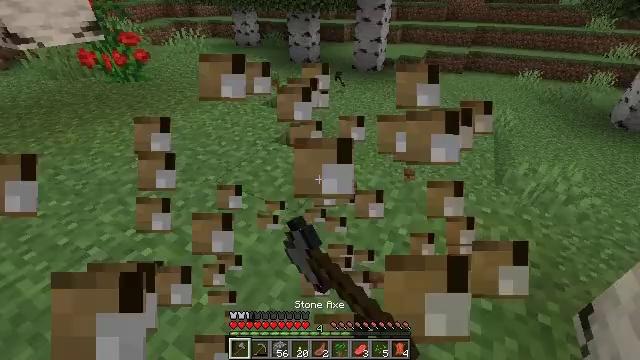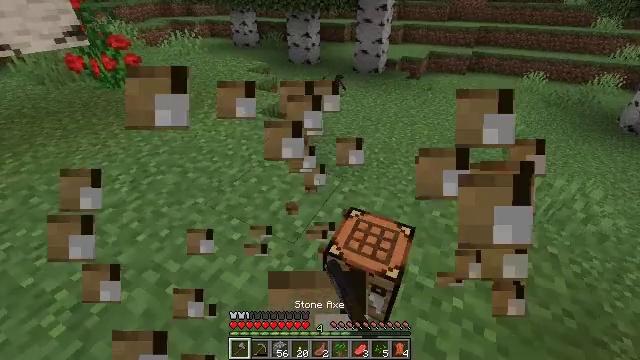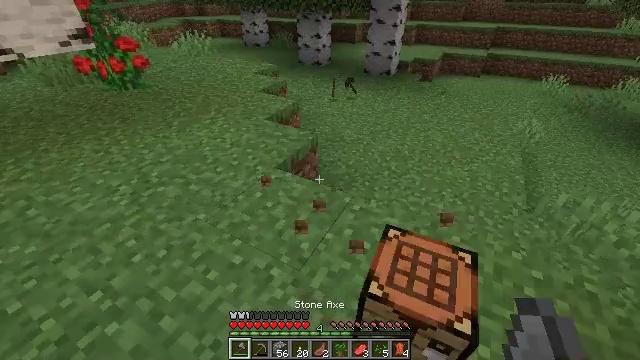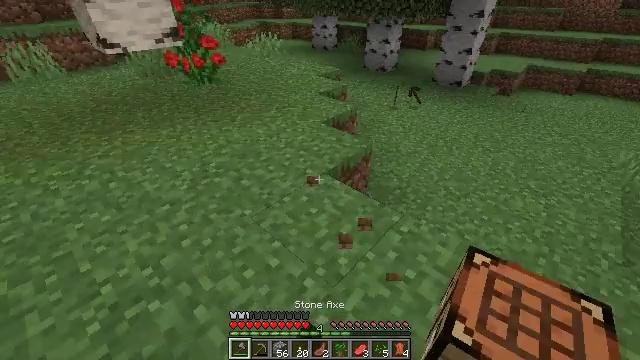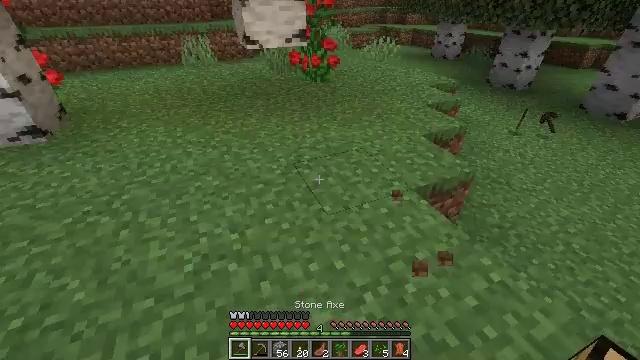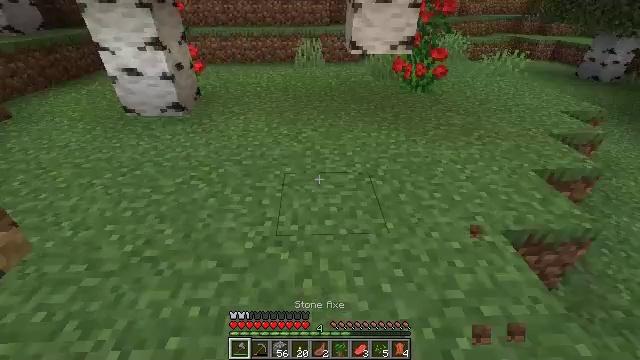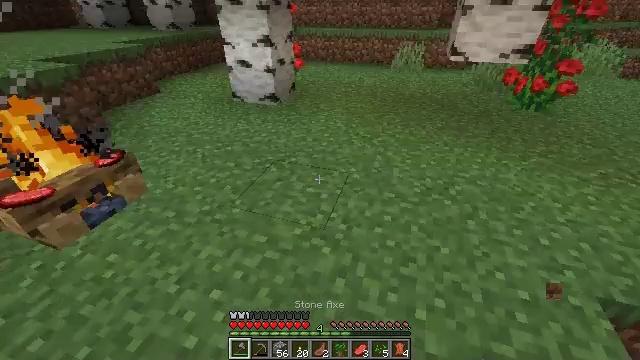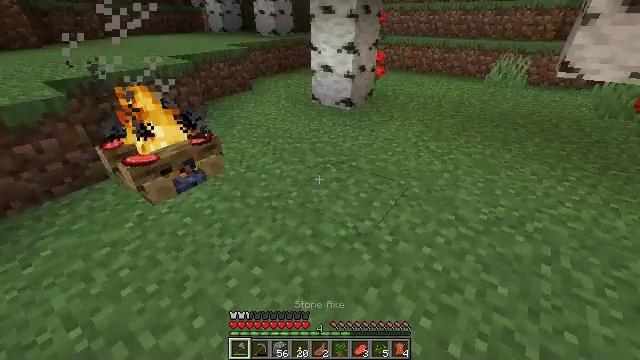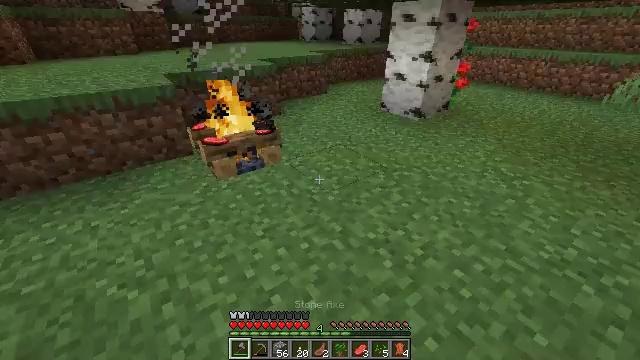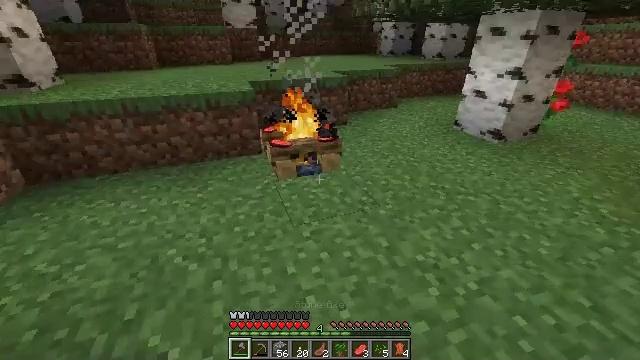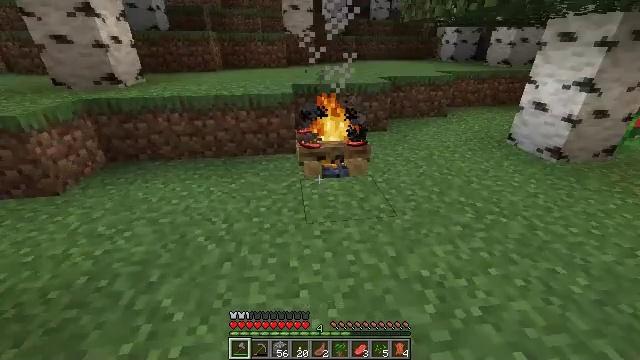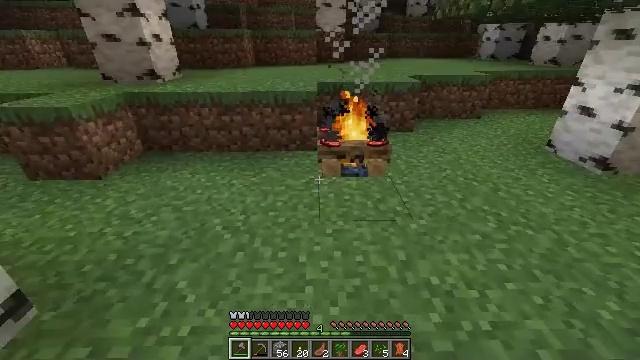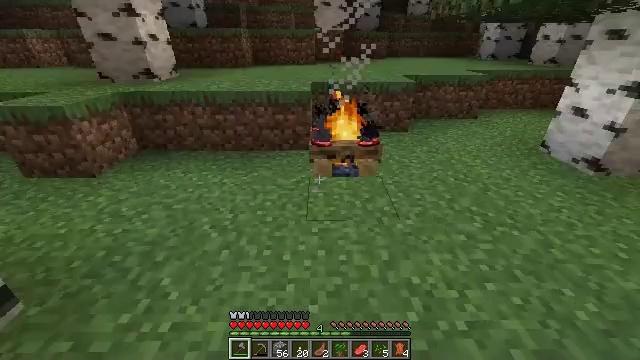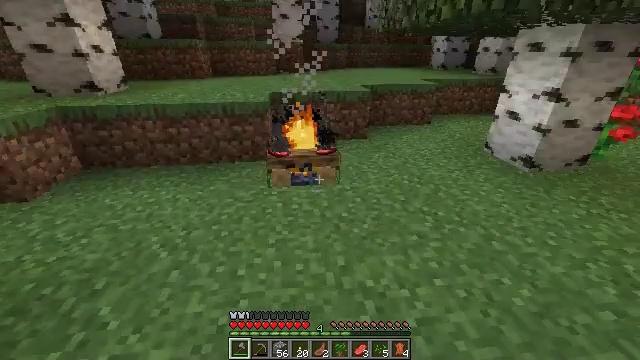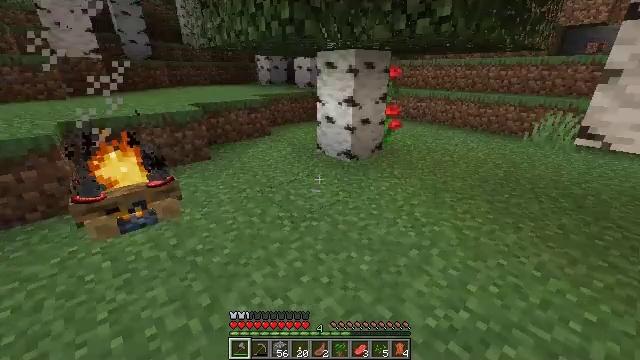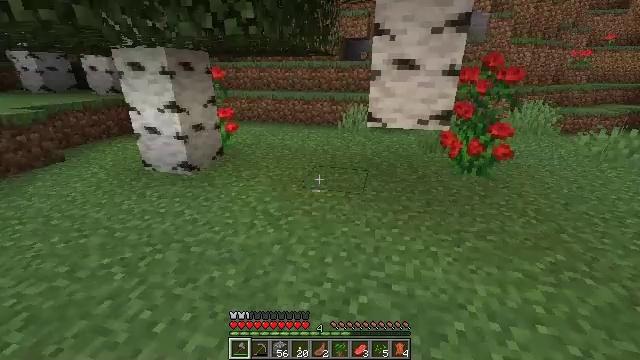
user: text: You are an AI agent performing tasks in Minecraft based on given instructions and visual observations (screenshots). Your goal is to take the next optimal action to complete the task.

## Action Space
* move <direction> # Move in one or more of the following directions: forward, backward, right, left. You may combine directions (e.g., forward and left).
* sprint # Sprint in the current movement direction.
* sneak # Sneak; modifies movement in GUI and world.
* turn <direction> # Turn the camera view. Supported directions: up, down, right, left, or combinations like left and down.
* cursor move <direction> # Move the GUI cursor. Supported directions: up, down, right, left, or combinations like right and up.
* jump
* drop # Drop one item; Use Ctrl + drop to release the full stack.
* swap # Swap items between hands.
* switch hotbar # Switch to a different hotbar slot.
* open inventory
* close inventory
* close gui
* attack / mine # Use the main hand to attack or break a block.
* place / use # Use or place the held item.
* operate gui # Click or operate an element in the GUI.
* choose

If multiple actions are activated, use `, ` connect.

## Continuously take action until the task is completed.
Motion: motion action
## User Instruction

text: Disassemble the campfire for reuse.
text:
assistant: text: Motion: move forward, attack / mine
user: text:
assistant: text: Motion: move forward, turn left, attack / mine
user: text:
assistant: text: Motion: turn left
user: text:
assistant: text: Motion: move right, turn left
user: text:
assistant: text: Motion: move right, turn left
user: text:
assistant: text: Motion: move right, turn left
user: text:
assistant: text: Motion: move right, turn left and up
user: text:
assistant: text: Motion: move right, turn left and up
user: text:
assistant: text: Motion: move right, turn left and up
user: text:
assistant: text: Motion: move right, turn left and up
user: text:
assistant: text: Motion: move right, turn left
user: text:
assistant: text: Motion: move right
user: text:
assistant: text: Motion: turn right and up
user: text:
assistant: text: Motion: turn right and up
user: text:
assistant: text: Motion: move forward, turn right
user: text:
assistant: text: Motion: move forward, turn right
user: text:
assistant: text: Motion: move forward
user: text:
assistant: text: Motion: move forward, turn right and down
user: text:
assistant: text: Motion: move forward, turn right and down
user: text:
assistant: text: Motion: move forward, turn right and down
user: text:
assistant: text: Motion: move forward, turn right and down
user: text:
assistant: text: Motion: no_op
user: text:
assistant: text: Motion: no_op
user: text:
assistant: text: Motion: no_op
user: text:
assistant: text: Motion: no_op
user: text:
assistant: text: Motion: no_op
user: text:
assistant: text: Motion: no_op
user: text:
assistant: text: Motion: no_op
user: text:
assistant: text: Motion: move forward
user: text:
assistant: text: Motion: move forward